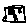
Label: house